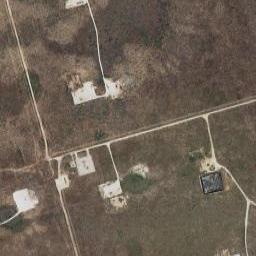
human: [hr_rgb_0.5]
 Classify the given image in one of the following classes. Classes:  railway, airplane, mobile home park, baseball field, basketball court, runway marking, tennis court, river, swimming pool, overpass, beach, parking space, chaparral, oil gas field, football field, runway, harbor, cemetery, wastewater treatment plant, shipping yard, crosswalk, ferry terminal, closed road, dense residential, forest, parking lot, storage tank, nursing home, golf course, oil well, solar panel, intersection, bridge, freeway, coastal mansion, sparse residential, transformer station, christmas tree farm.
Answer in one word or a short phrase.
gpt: oil gas field